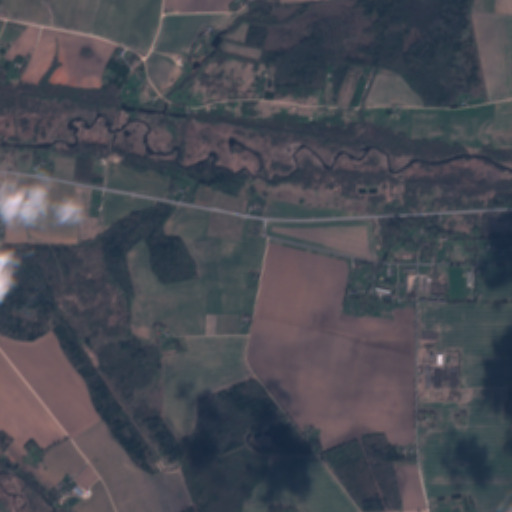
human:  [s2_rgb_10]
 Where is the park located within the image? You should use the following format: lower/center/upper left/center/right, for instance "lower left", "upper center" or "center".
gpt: The park is located in the center right of the image.
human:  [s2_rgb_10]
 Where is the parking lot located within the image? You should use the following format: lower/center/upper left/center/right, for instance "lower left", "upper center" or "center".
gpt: The parking lot is located in the center right of the image.
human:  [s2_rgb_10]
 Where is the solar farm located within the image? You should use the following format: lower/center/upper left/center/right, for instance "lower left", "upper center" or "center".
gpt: The solar farm is located in the lower left of the image.
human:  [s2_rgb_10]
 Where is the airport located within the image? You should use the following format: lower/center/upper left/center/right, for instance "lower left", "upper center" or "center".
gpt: There is no airport in the image.